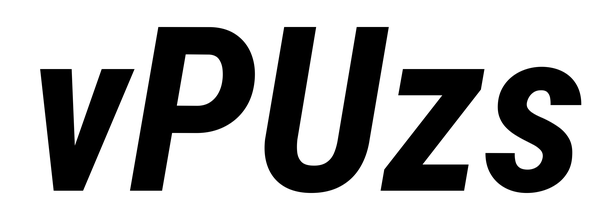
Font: Roboto-Italic_Condensed_Bold_Italic